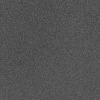
Atmospheric dust classification: dusty